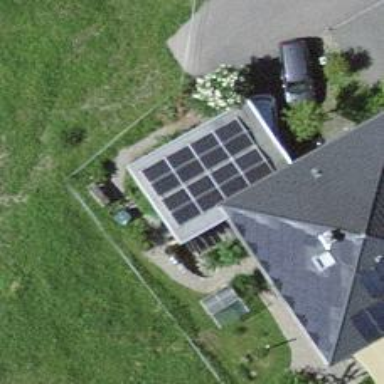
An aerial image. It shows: Solar power generator utilizing photovoltaic technology with solar photovoltaic panels.